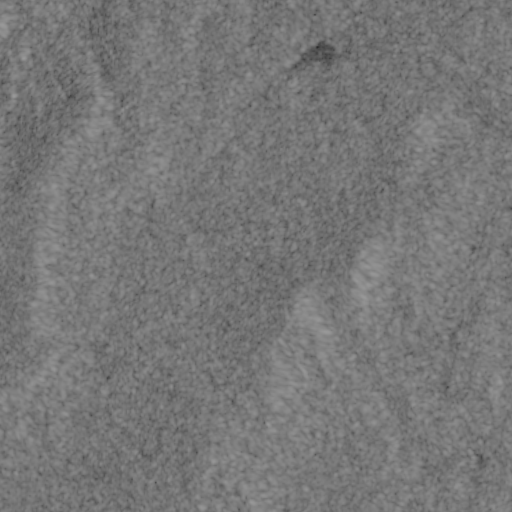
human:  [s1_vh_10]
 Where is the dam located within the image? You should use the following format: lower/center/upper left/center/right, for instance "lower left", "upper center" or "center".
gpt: The dam is located in the upper center of the image.
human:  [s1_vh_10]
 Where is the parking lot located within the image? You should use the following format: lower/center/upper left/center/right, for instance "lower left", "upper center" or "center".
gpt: The parking lot is located in the upper right of the image.
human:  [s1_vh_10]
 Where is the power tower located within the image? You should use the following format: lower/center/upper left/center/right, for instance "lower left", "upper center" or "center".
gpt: The power tower is located in the upper right of the image.
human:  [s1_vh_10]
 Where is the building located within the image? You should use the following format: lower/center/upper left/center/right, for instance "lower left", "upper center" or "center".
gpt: There is no building in the image.

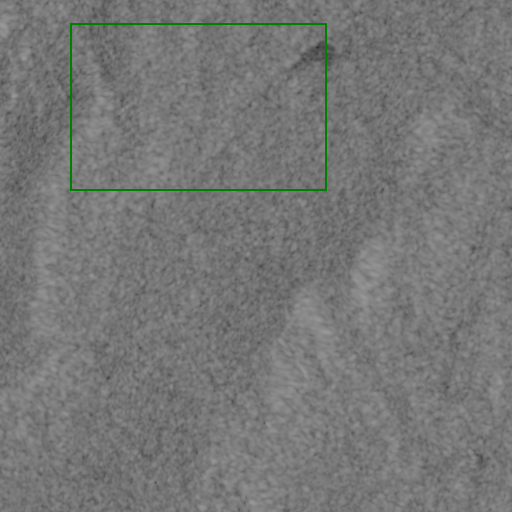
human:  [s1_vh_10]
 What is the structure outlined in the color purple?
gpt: There is no purple outline.
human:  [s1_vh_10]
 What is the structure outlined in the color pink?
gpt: There is no structure outlined in pink.